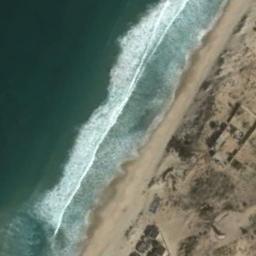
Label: beach